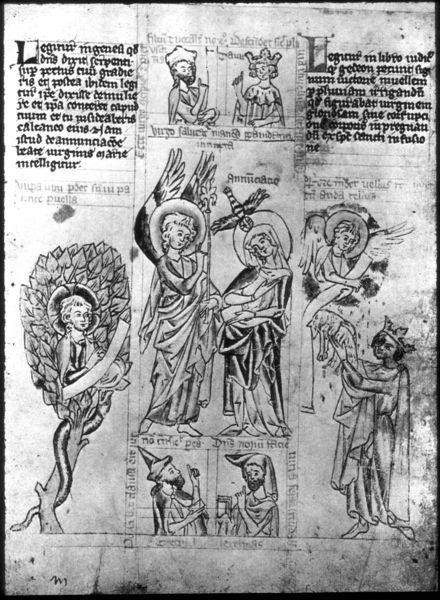
Titel: Armenbibel/ Biblia Pauperum
Institution: St. Florian, Stiftsbibliothek
Schlagwörter: flügel, vogel, schwarz, weiss, zeichnung, tier, taube, kirche, gewand, krone, engel, schrift, papier, könig, zeigefinger, buch, zweig, schlange, buchdruck, heilige, maria, bulle, jude, heiliger geist, gesetz